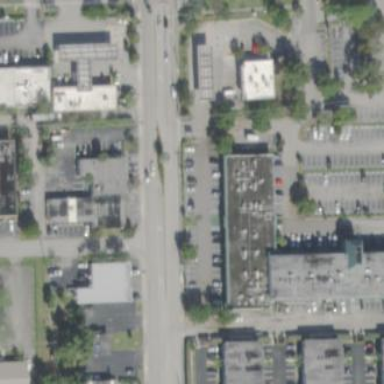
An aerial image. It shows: Retail area.